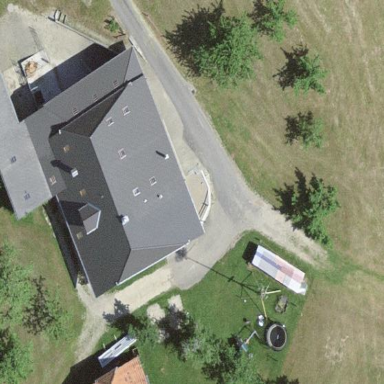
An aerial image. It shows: Farm building.